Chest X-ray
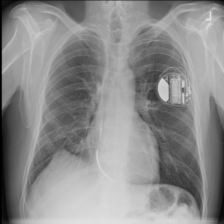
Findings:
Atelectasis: negative
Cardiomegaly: negative
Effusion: negative
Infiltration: negative
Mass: negative
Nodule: negative
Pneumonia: negative
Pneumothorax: negative
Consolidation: negative
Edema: negative
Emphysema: negative
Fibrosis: negative
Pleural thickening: negative
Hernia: negative